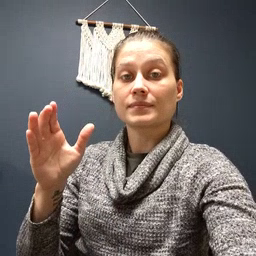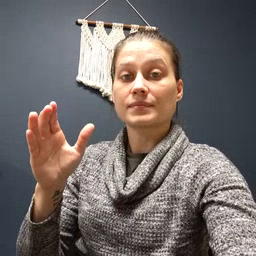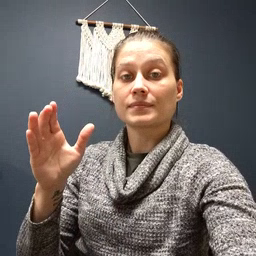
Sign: listen